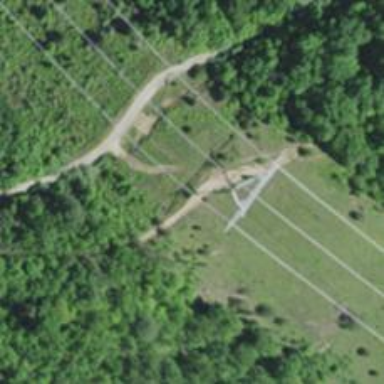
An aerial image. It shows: Power tower.